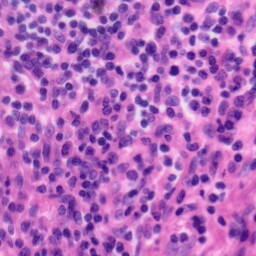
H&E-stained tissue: Tonsil